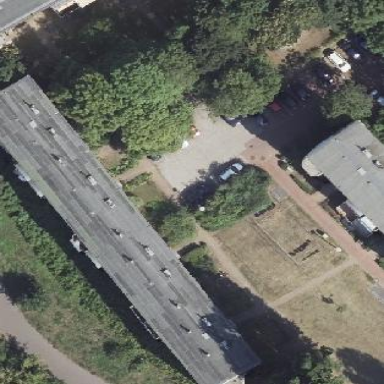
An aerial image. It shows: Parking area with concrete-plated surface.